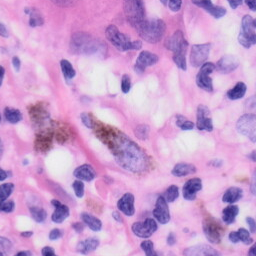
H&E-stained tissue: Skin